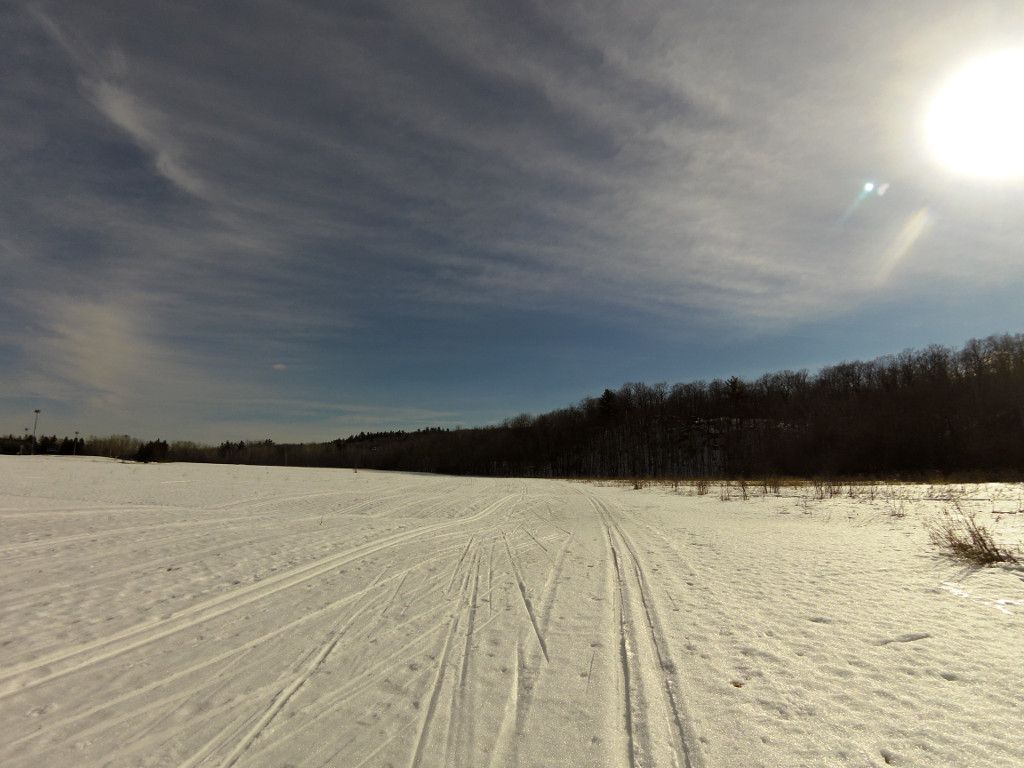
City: ottawa-gatineau